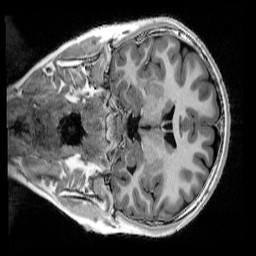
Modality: UNIT1_denoised
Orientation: coronal
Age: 11
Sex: male
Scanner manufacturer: siemens
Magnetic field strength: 3 T
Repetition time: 4 s
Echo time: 0.00303 s